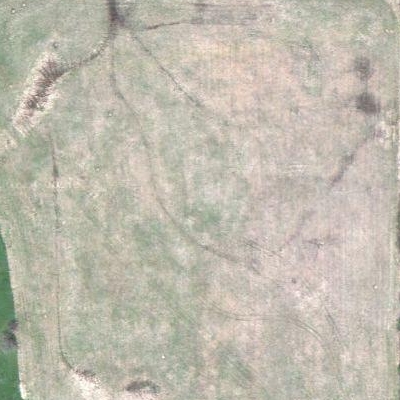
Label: Grass